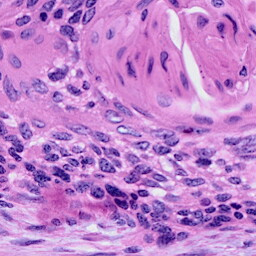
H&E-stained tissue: Cervix